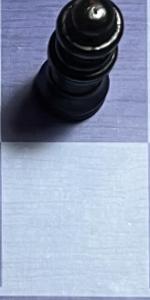
Label: Empty